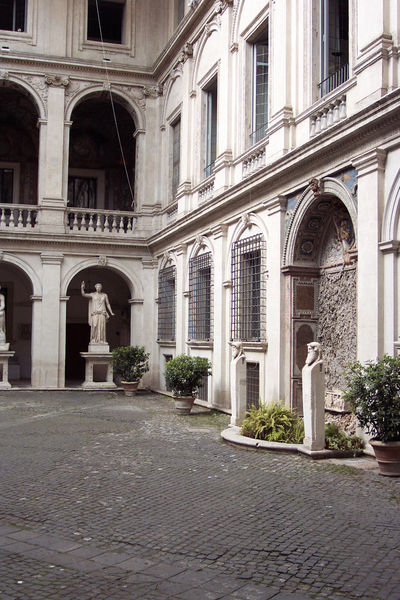
Titel: Palazzo Altemps, Rom
Standort: Rom, Palazzo Altemps (EU - I - Latium)
Schlagwörter: kopf, fenster, säule, gebäude, haus, architektur, sockel, brüstung, gitter, pflanzen, renaissance, brunnen, skulptur, statue, balkon, bogen, hof, pilaster, büste, galerie, foto, bögen, nische, innenhof, loggia, antike, palast, balustrade, arkaden, rom, villa, gesims, florenz, herme, diana, tom, hermen